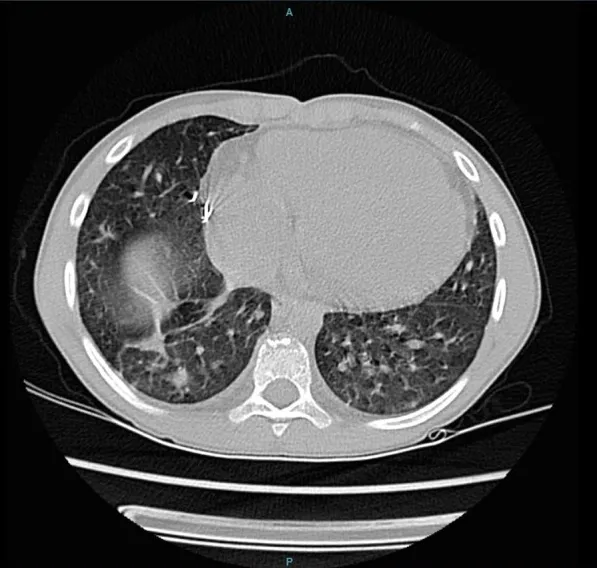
CT scan showing vegetation in the RV-PA conduit.
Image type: radiology (ct)